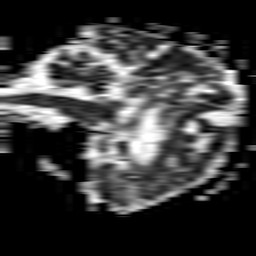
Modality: ADC
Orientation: sagittal
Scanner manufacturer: philips
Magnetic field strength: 1.5 T
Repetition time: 3.398 s
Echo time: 0.06922 s